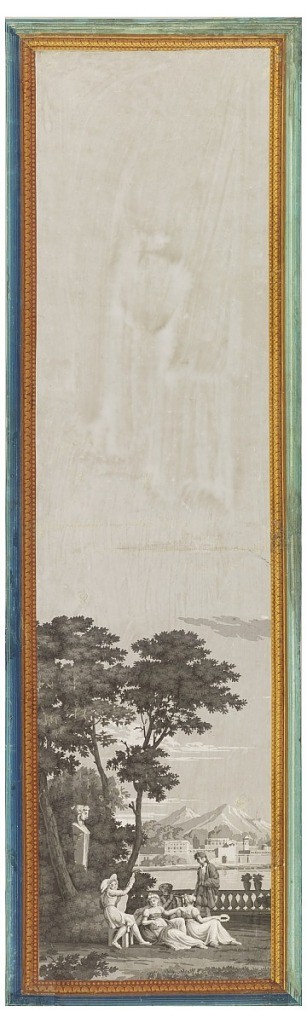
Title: Les Portiques D'Athenes
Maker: Dufour et Leroy
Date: ca. 1820
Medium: Block printed on machine made paper, applied border
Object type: Scenic - panel
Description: One of series, Les Portiques d'Athénes. Mountains and city in background; water in middle distance. In foreground, a "concert champêtre," with a term surrounded by shrubbery. Architectural frame in yellow and blue.